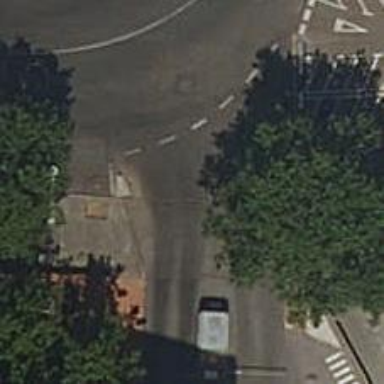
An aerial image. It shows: Unmarked crossing with traffic calming table on the road.